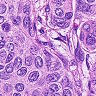
Metastatic tissue present: yes